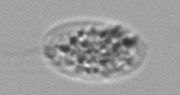
Label: Amoeba